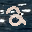
Label: 2